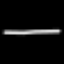
Label: line